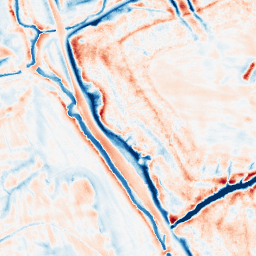
Category: edge_preserving
Decomposition family: bilateral
Decomposition parameters: d: 21
sigma_color: 150
sigma_space: 150
Upsampling method: regularized
Upsampling parameters: scale: 4
lambda_reg: 0.01
Upsampling scale: 4